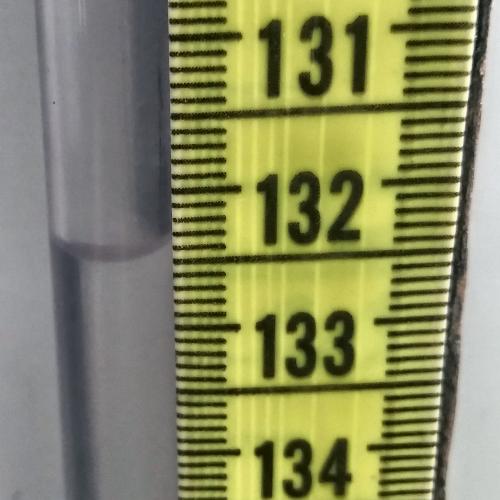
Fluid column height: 132.4 cm